Question: I have determined somewhat flexible way to determine size of chart and axes, but I've got problem with CPTScatterPlotInterpolationCurved, because it can be higher than maximum data provided (unable to calculate how much easily).
Is there any property or method that can return maximum value after interpolation?
Example here (look at the top cut @ green tick)

Code that calculates bounds:
'''
// Setup scatter plot space
CPTXYPlotSpace *plotSpace = (CPTXYPlotSpace *)self.graph.defaultPlotSpace;
CGFloat margin = [[self.dataArray valueForKeyPath:@"@max.floatValue"] integerValue]*0.10;
double xLow = 0.0f;
double yHigh = 0;
double yLow = 0;
double xHigh = [self drawnDataTilPlot:self.graph.allPlots.lastObject] + [self.dividedDataArray.lastObject count]-1;
if (round([[self.dataArray valueForKeyPath:@"@max.floatValue"] integerValue]/10)*10 < [[self.dataArray valueForKeyPath:@"@max.floatValue"] integerValue]) {
yHigh = [[self.dataArray valueForKeyPath:@"@max.floatValue"] integerValue] + margin;
}
else {
yHigh = round([[self.dataArray valueForKeyPath:@"@max.floatValue"] integerValue]/10)*10+margin;
}
if (self.type == GRChartTypeScatterLine) {
yLow = [[self.dataArray valueForKeyPath:@"@min.floatValue"] integerValue];
yLow -= margin*0.5;
yHigh -= yLow;
}
plotSpace.xRange = [CPTPlotRange plotRangeWithLocation:CPTDecimalFromFloat(xLow) length:CPTDecimalFromFloat(xHigh)];
if ([[self.dataArray valueForKeyPath:@"@max.integerValue"]integerValue]==0 &&
[[self.dataArray valueForKeyPath:@"@min.integerValue"]integerValue]==0){
plotSpace.yRange = [CPTPlotRange plotRangeWithLocation:CPTDecimalFromFloat(-1) length:CPTDecimalFromFloat(2)];
}
else {
plotSpace.yRange = [CPTPlotRange plotRangeWithLocation:CPTDecimalFromFloat(yLow) length:CPTDecimalFromFloat(yHigh)];
}
'''
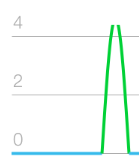
Answer: There isn't any way to do this right now. See the comments on <URL> for one possible workaround.